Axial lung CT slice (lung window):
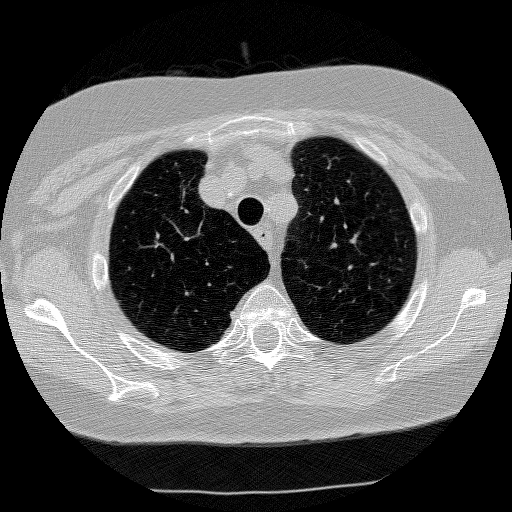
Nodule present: no